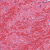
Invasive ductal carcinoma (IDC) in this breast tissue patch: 0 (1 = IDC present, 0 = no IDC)